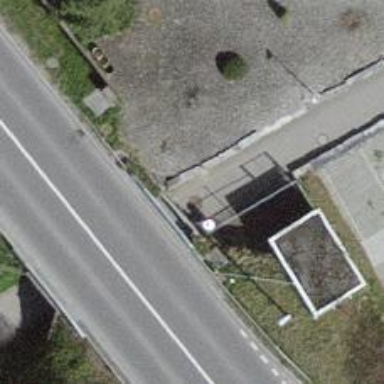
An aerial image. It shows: Asphalt footway with tunnel.